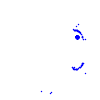
Particle: electron